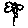
Label: flower